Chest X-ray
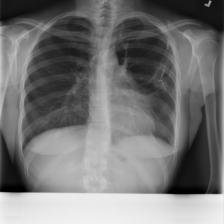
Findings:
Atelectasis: negative
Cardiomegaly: negative
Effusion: negative
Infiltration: negative
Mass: negative
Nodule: negative
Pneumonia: negative
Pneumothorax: negative
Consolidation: negative
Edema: negative
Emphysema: negative
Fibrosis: negative
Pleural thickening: negative
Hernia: negative